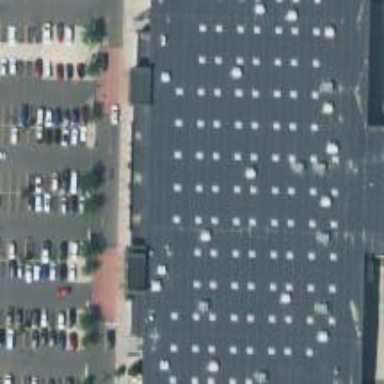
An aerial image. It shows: Supermarket.